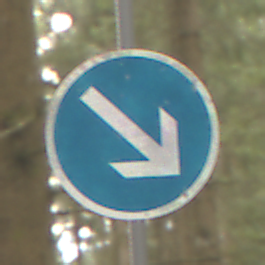
Verkehrszeichen: VorgeschriebeneVorbeifahrtRechts
Umgebung: Outdoor, Nature
Tageszeit: MorningAfternoon
Wetter: Overcast
Licht: Natural
Jahreszeit: Winter
Kontrast: LowContrast